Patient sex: F
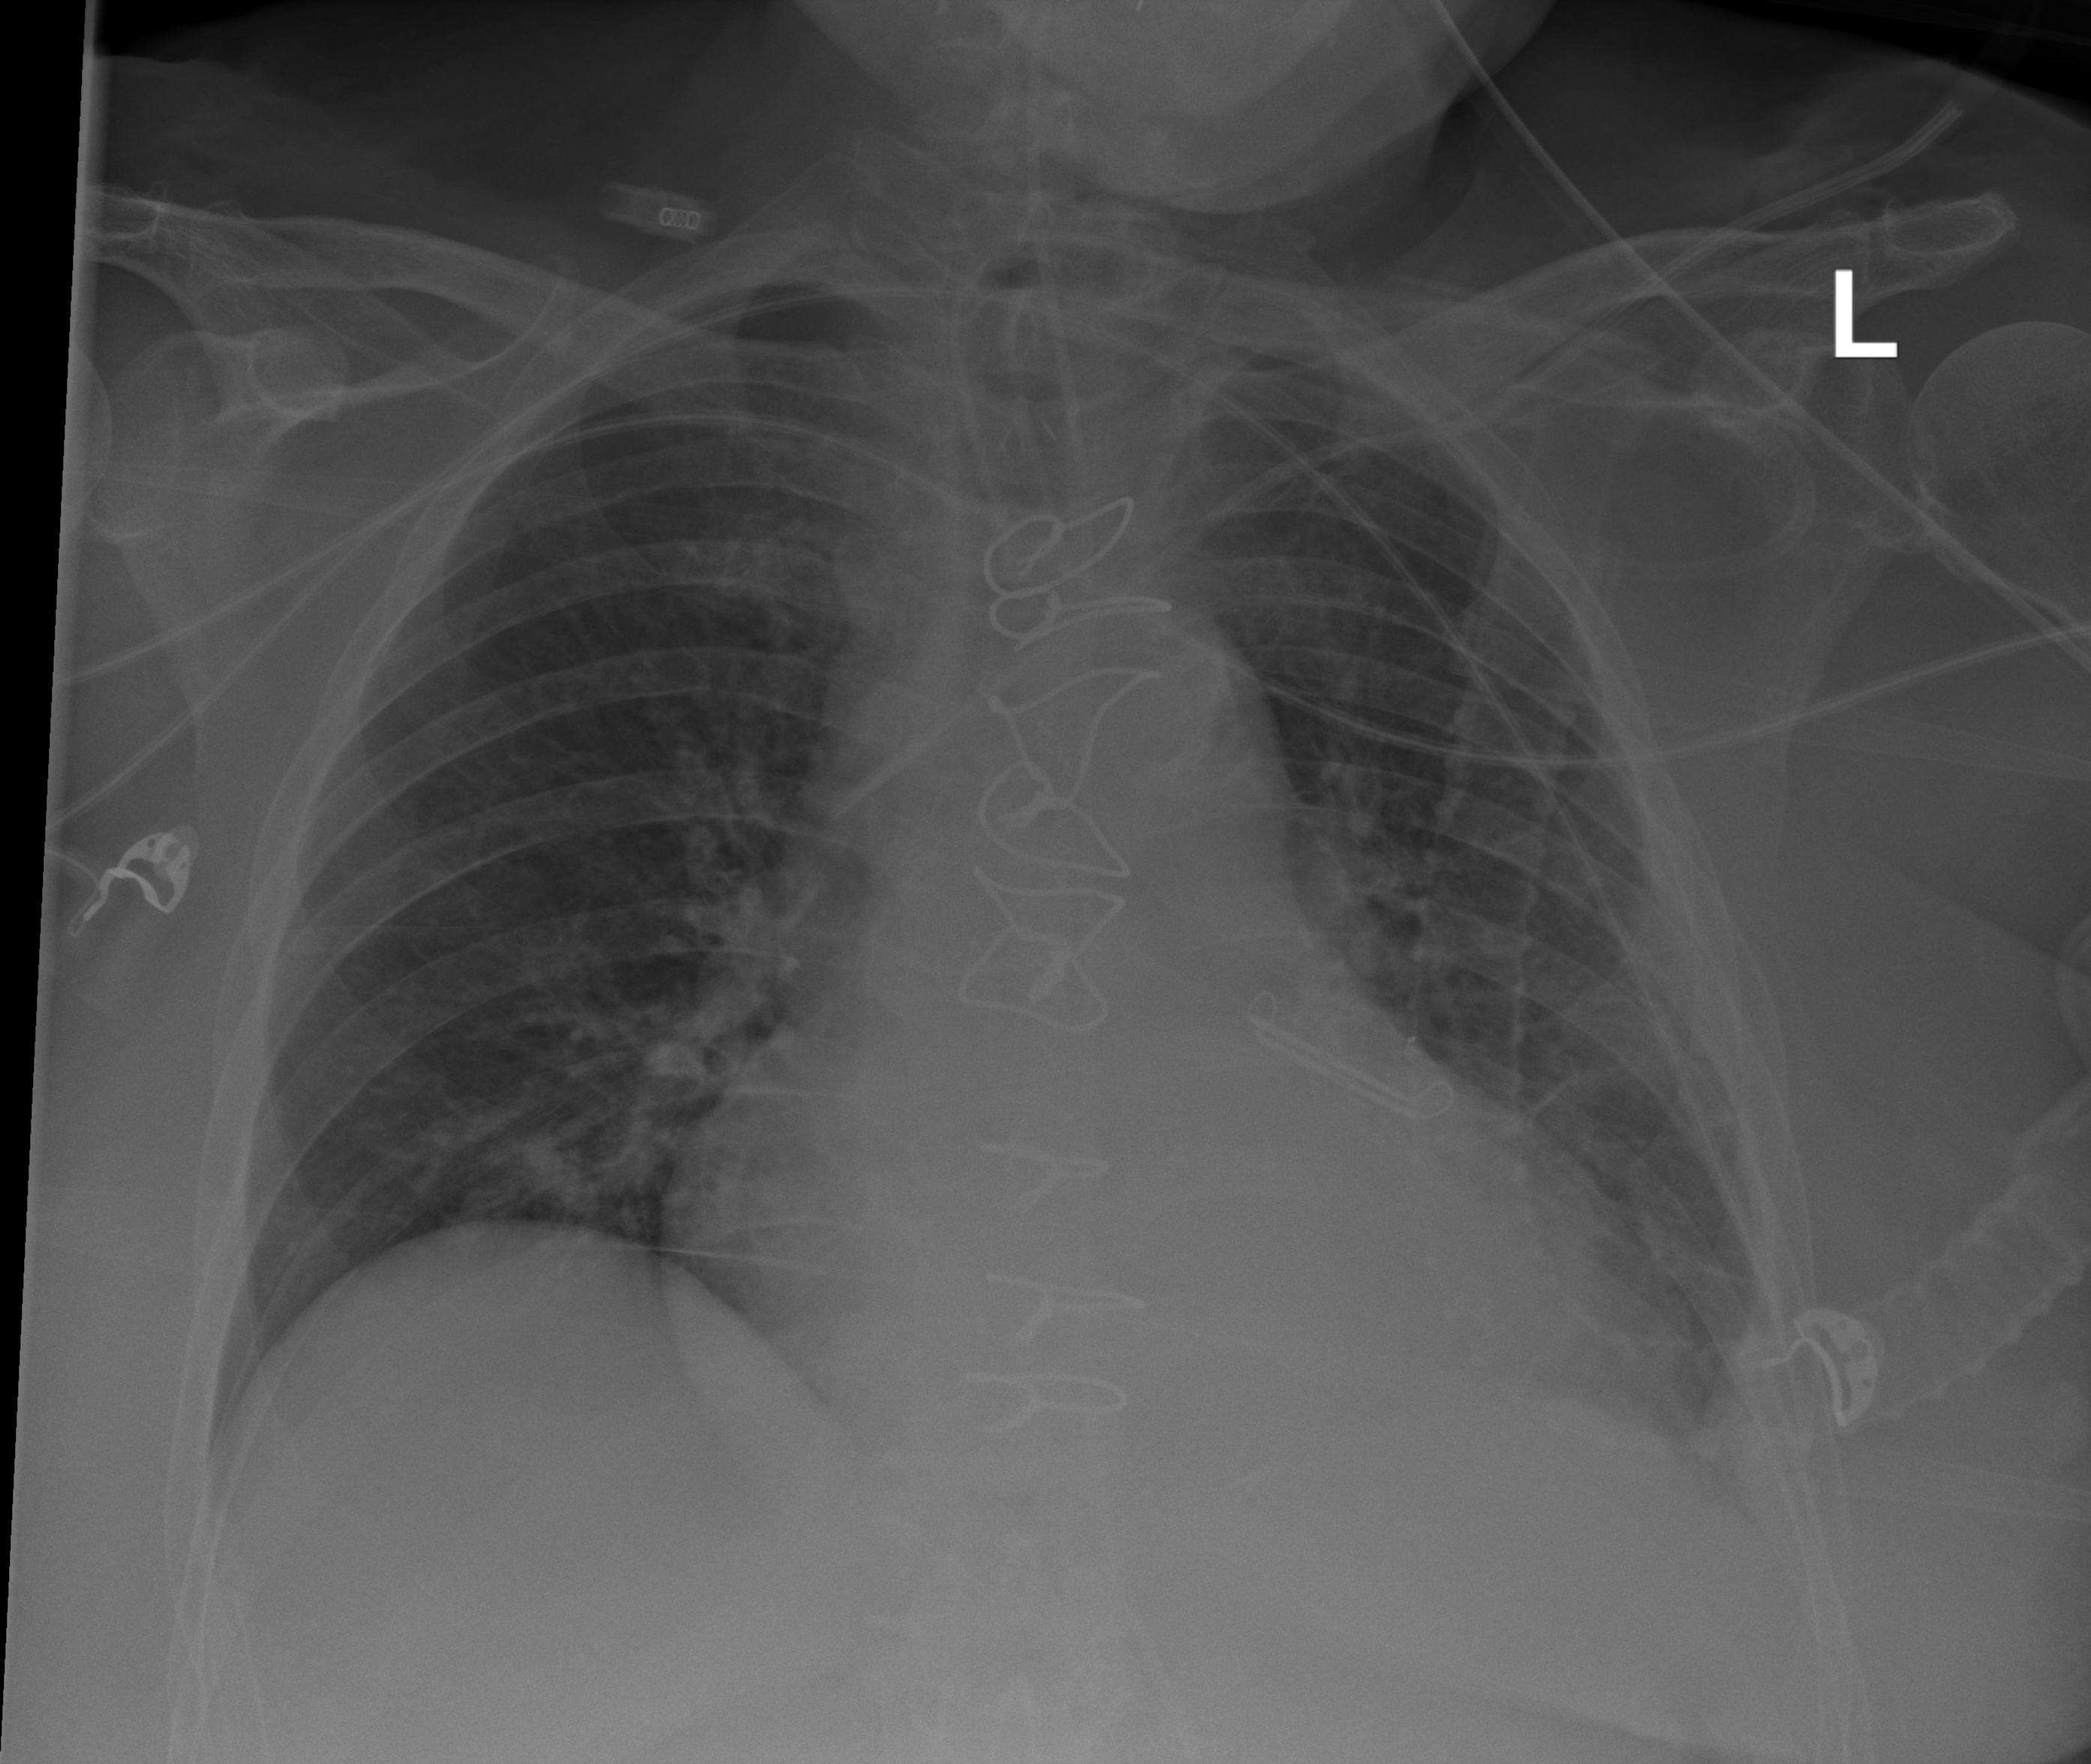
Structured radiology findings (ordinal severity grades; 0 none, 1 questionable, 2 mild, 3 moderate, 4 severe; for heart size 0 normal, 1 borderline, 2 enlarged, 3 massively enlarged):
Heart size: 2
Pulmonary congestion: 0
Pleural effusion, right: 0
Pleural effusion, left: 2
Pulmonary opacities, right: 0
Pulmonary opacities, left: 2
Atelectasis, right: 2
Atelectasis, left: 2